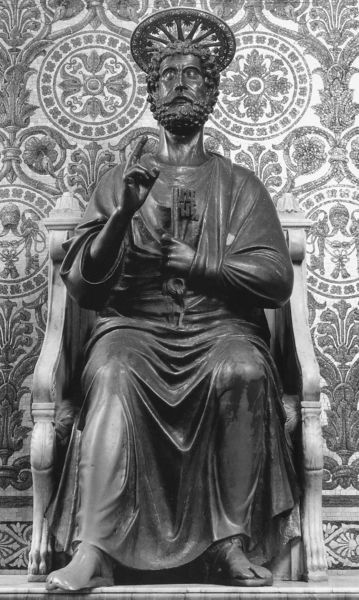
Titel: Hl. Petrus
Künstler: Arnolfo di Cambio
Standort: Rom, S. Pietro (EU - I - Latium)
Schlagwörter: fuß, hand, mann, sitzen, geste, holz, stuhl, bart, falten, halten, mensch, stein, gewand, sessel, sitzend, pflanzen, rund, ranken, skulptur, statue, sitz, könig, papst, thron, ornamente, bronze, plastik, barfuss, eisen, denkmal, schnitzerei, heiligenschein, segen, segnen, fingerzeig, heiliger, schlüssel, petrus, geschnitzt, segensgestus, apostel, heiligenstein, nimbs